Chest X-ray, PA view. Patient: 64 years old, sex M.
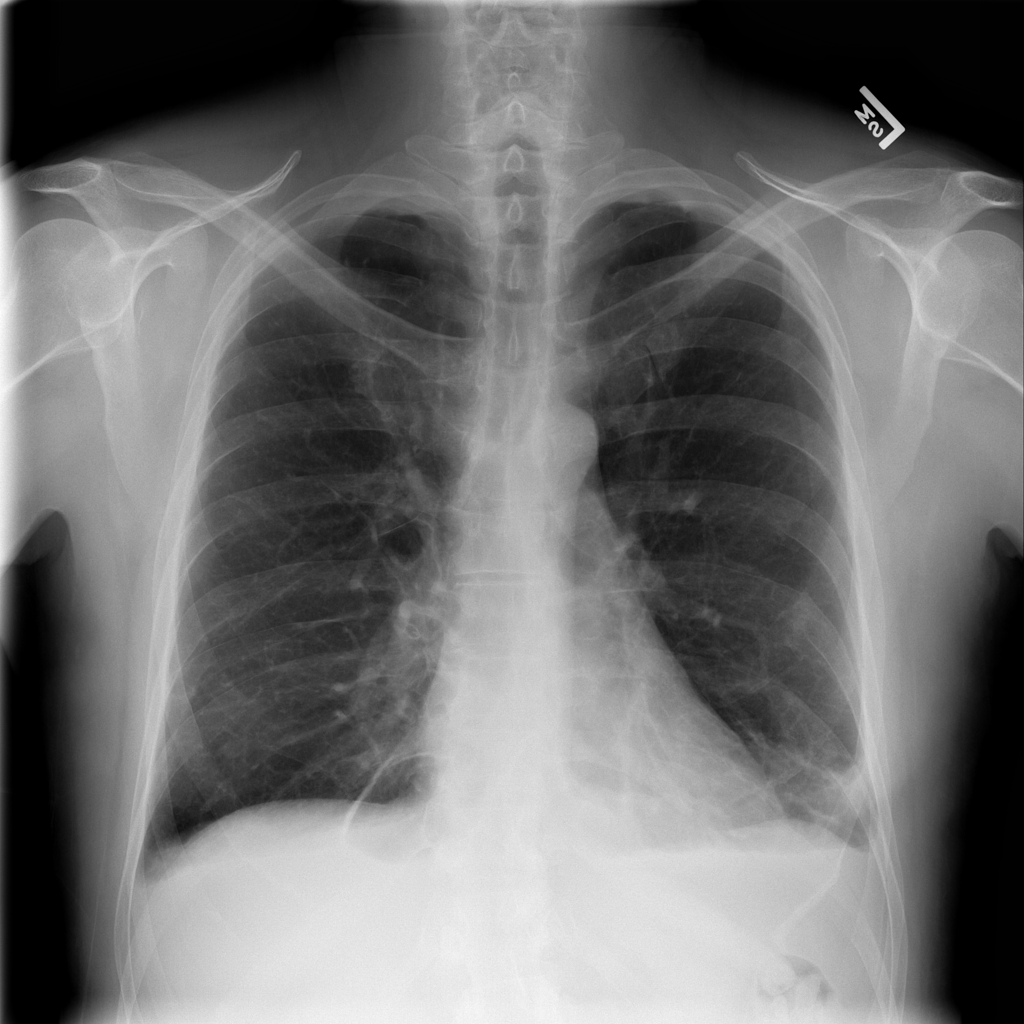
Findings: Effusion, Infiltration, Pleural_Thickening